Field crop: maize
Growth stage: 2
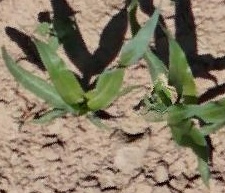
Species: maize